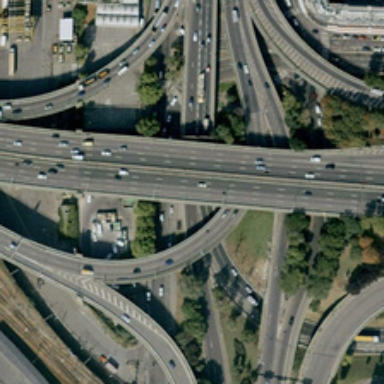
Many green trees are near a viaduct .